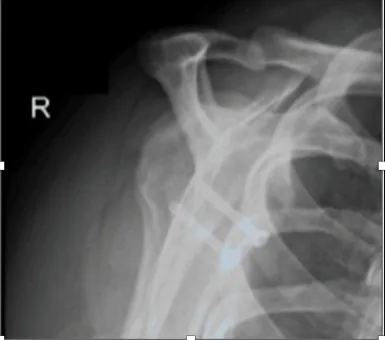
Scapular Y radiographic view at 1 week.
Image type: radiology (x_ray)